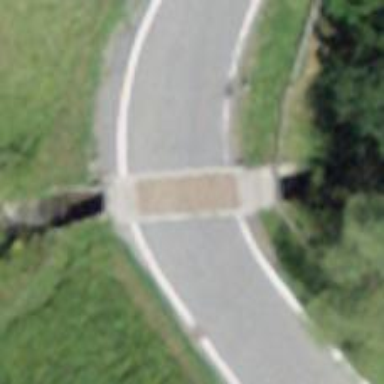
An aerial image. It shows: Unclassified road with asphalt surface running over bridge.